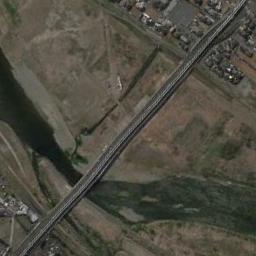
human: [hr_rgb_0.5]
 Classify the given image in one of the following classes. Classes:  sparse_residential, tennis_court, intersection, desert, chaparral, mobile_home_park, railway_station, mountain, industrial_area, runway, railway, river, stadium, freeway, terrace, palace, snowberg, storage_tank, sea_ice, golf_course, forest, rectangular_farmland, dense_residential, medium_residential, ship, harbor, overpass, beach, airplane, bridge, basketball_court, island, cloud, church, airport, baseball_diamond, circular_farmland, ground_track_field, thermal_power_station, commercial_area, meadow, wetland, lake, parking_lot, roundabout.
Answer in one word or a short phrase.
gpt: bridge